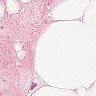
Metastatic tissue present: no